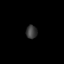
Tissue: lung
Cell type: Myeloid cells
Senescence score: 0.6076
Nuclear area (px): 144
Mean DAPI intensity: 59.097